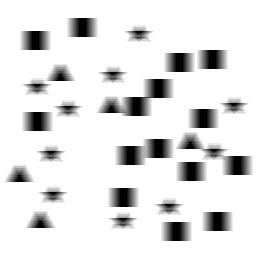
Squares: 15
Triangles: 5
Stars: 10
Total shapes: 30